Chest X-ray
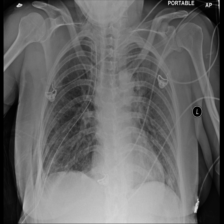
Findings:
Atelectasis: negative
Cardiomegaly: negative
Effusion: negative
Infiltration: negative
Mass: negative
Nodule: negative
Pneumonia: negative
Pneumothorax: negative
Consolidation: negative
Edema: negative
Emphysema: negative
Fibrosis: negative
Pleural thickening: negative
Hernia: negative